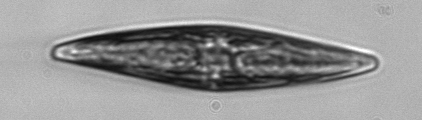
Label: Pleurosigma